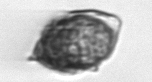
Label: Kryptoperidinium_triquetrum